Question: I'd like to get the path from a specific directory structure like the one on the image,
if I click on i need to use that "" as a path so i can create subdirectories there. I tried to save every text of the element span on an array but it didn't work.

the code
'''
$(document).ready(function() {
var files = <?php echo json_encode($folders); ?>;
var file_tree = build_file_tree(files);
file_tree.appendTo('#files');
function build_file_tree(files) {
var tree = $('<ul>');
for (x in files) {
if (typeof files[x] == "object") {
var span = $('<span class="nombre">').html(x).appendTo(
$('<li>').appendTo(tree).addClass('folder')
);
var subtree = build_file_tree(files[x]).hide();
span.after(subtree);
span.click(function() {
$(this).parent().find('ul:first').toggle();
});
} else {
$('<li>').html(files[x]).appendTo(tree).addClass('file').click(function(){
window.location=$(this).find("a").attr("href");return false;})
//The click() function in the line above is where my links for download should be but I am unsure of what to do from here.
}
}
return tree;
}
});
</script>
'''
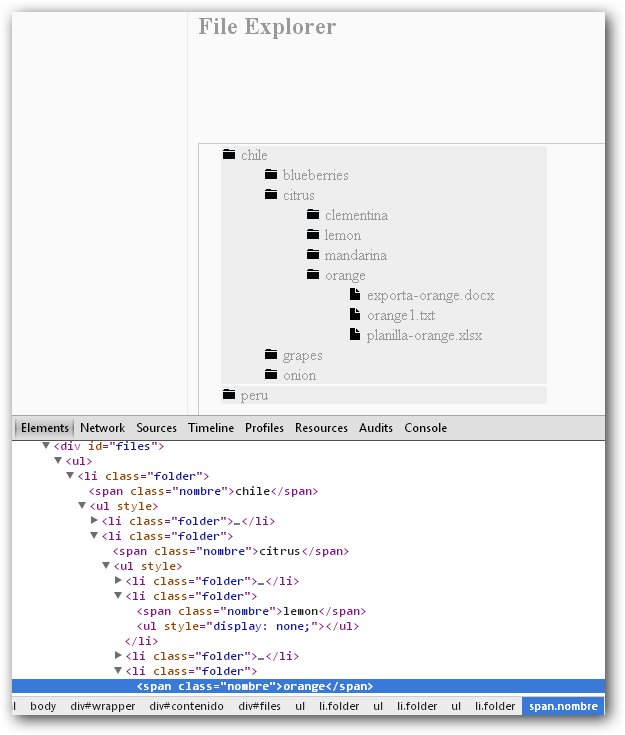
Answer: I'm not a jQuery fan, and I don't really have any experience in it because of that, so I'll try to answer your question with pure javascript. This will generate variable 'pathToFile', which is the path to the file in the format 'parent/child/innerchild'. You can do whatever processing you want with the file path to create the link yourself. You should put this inside of the 'click()' function. 'isFolder' It now automatically detects if it's finding a path to a folder or just a file and acts accordingly. Here goes:
'''
var parts=[$(this).get(0).textContent];
for(var curParent=($(this).get(0).classList.contains('nombre')?($(this).get(0).parentNode.parentNode.parentNode):($(this).get(0).parentNode.parentNode));
curParent.tagName.toLowerCase()!=='div';
curParent=curParent.parentNode.parentNode
){
parts.push(curParent.querySelector('.nombre').textContent);
}
parts.reverse();
var pathToFile=parts.join('/');
'''
Essentially, it takes the current file (an '<li class="file">'), finds it's parent's parent (an '<li class="folder">'), find's the '<span class="nombre">' inside of it, and adds the span's text content to 'parts' (an array of all the names of the folders). Then, it continues this until it has gone all the way to the top of the file structure!
'isFolder'
It should now be able to automatically detect if it's finding a path to a folder or just to a file, so you shouldn't need to set any variables anymore
Note that it is untested. I will be happy to fix it if it doesn't work. If it doesn't work, please tell me what happens and any errors in the console.
I hope I've helped!